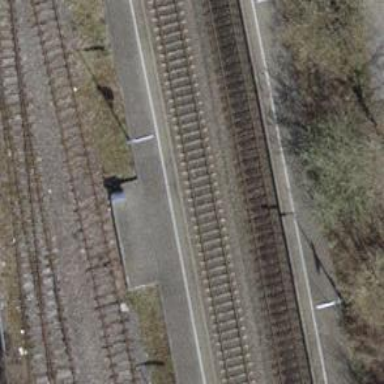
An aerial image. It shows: Stop position for public transport on the railway.